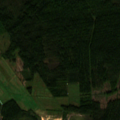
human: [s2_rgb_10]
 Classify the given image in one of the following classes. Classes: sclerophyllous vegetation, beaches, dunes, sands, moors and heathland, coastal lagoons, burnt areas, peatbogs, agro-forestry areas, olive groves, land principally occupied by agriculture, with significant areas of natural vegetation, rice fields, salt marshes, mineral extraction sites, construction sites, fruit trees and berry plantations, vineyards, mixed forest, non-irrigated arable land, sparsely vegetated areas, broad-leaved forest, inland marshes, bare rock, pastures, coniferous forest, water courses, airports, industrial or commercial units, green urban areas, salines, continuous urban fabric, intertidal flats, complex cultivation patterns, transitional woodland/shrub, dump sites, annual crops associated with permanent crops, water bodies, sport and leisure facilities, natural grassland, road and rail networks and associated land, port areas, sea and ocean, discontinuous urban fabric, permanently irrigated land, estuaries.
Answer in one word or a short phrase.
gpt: non-irrigated arable land, coniferous forest, mixed forest